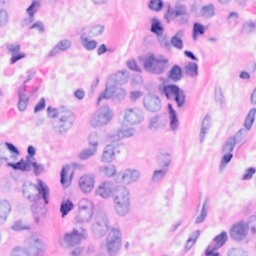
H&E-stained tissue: Breast